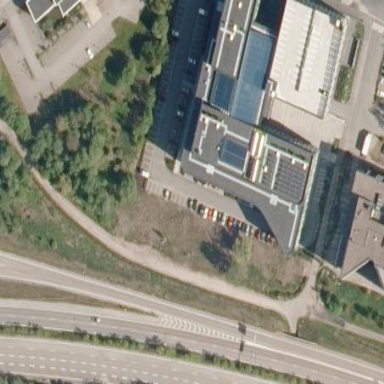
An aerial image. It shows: Office building.